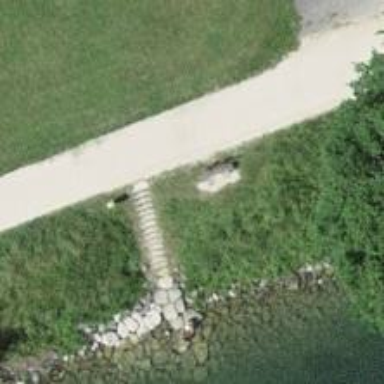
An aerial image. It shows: Bench for seating.